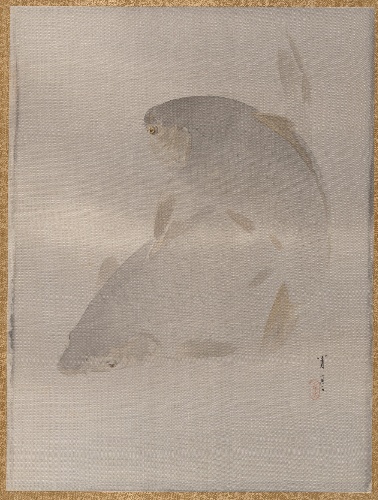
Artist: Watanabe Seitei
Artist bio: Japanese, 1851–1918
Date: ca. 1887
Object type: Album leaf
Classification: Paintings
Medium: Album leaf; ink and color on silk
Culture: Japan
Period: Meiji period (1868–1912)
Dimensions: 13 7/8 x 10 3/8 in. (35.2 x 26.4 cm)
Department: Asian Art
Credit line: Charles Stewart Smith Collection, Gift of Mrs. Charles Stewart Smith, Charles Stewart Smith Jr., and Howard Caswell Smith, in memory of Charles Stewart Smith, 1914
Accession year: 1914
Repository: Metropolitan Museum of Art, New York, NY
Tags: Fish